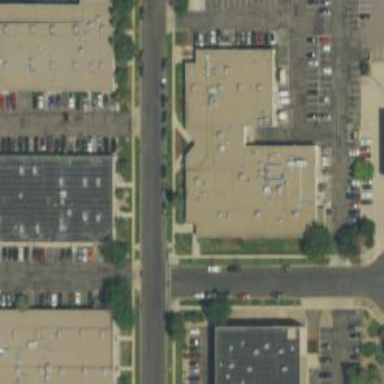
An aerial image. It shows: Commercial building.